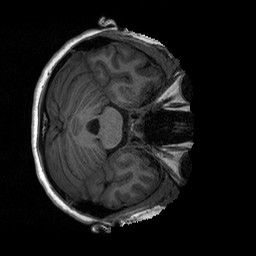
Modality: T1w
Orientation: axial
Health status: healthy
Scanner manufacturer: siemens
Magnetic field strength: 3 T
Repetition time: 2.3 s
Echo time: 0.00207 s